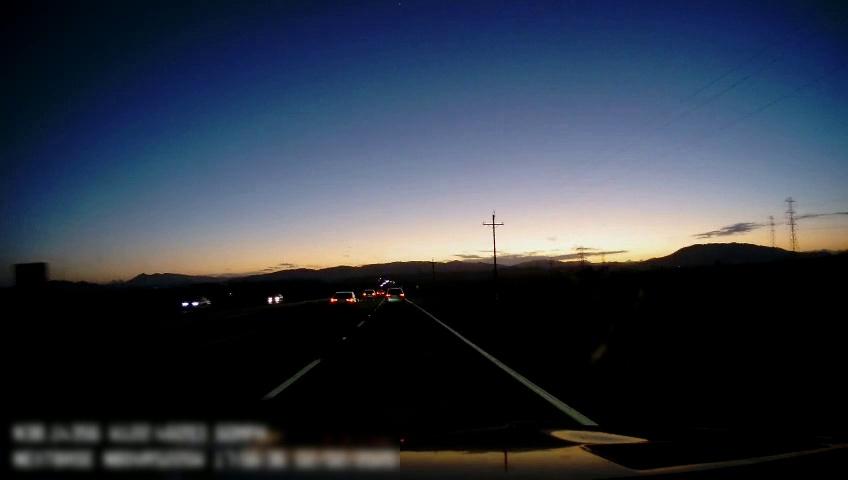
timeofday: Dusk/Dawn/Twilight
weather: Sunny
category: Drivable Space
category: Vehicles | Car
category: Vehicles | Car
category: Vehicles | SUV
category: Vehicles | SUV
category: Vehicles | Car
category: Lanes | Alternate Lane
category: Lanes | Current Lane
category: Lanes | Current Lane